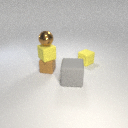
small brown metal sphere above small yellow rubber cube